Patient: sex M, age 37
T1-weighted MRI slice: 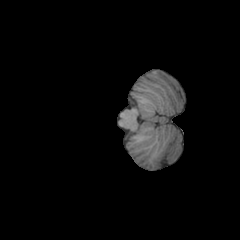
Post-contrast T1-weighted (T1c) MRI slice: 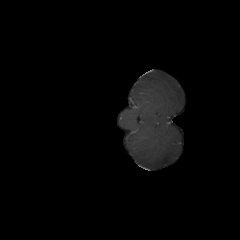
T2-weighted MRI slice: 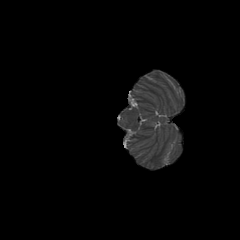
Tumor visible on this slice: no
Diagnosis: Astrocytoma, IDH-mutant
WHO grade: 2